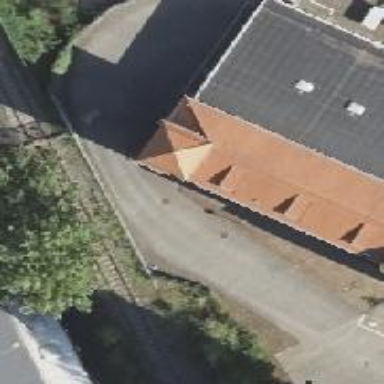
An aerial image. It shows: Industrial building with gabled roof.